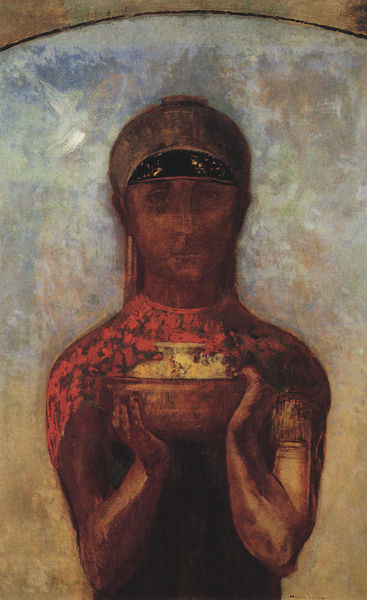
Titel: The Chalice of Mystery
Künstler: Odilon Redon
Standort: Minneapolis (Minnesota)
Institution: Walker Art Center
Schlagwörter: blau, dunkel, flügel, gemälde, hand, haut, himmel, kopf, körper, mann, schatten, umhang, vogel, weiß, gelb, mädchen, ocker, ausschnitt, blumen, braun, finger, frankreich, frau, grau, hintergrund, hut, kleid, licht, mitte, mund, nase, orange, pastell, schwarz, stirn, vordergrund, zeichnung, ausblick, blick, rot, schleier, tuch, beige, haube, hochformat, malerei, muster, symbolismus, alt, hemd, kappe, mütze, arm, arme, augen, diener, gesicht, halten, kragen, mensch, rahmen, schale, schüssel, stirnband, taube, teller, tragen, ärmel, bildnis, hals, hände, portrait, porträt, öl, erde, horizont, schlank, figur, gewand, gold, haare, halbfigur, stoff, decke, person, frontal, ohren, oval, rund, engel, krug, vase, hellblau, kopfbedeckung, topf, düster, bogen, afrika, modern, essen, einfach, weib, kopftuch, ernst, streng, dekor, wandmalerei, pastellfarben, surrealismus, betrachter, afrikanerin, schwarze, eingang, schild, arkade, deckel, gefäß, gewölbe, orient, umriß, linie, strich, geschenk, rom, halbkreis, halbrund, putz, frontalansicht, dunkelhäutig, oberteil, antik, zentral, frauenbildnis, hochzeit, heilige, opfer, fresko, porträ, schatulle, wandbild, verhüllt, magdalena, verschleiert, bitte, gabe, träger, direkt, reliquie, fresco, ikone, primitiv, kurg, tradition, zelt, präsentieren, ägypten, russisch, erwartung, teilansicht, mittig, rost, freske, gefäs, inhalt, bringen, tongefäß, reis, redon, opferschale, südamerika, archaisch, moreau, opfergabe, trägerin, odilon, odilon redon, russin, blicka, negerin, tausch, icone, atkade, ikonenhaft, klösse, taijine, tajine, tribut, versprechen, mund augen, vierge icône russe